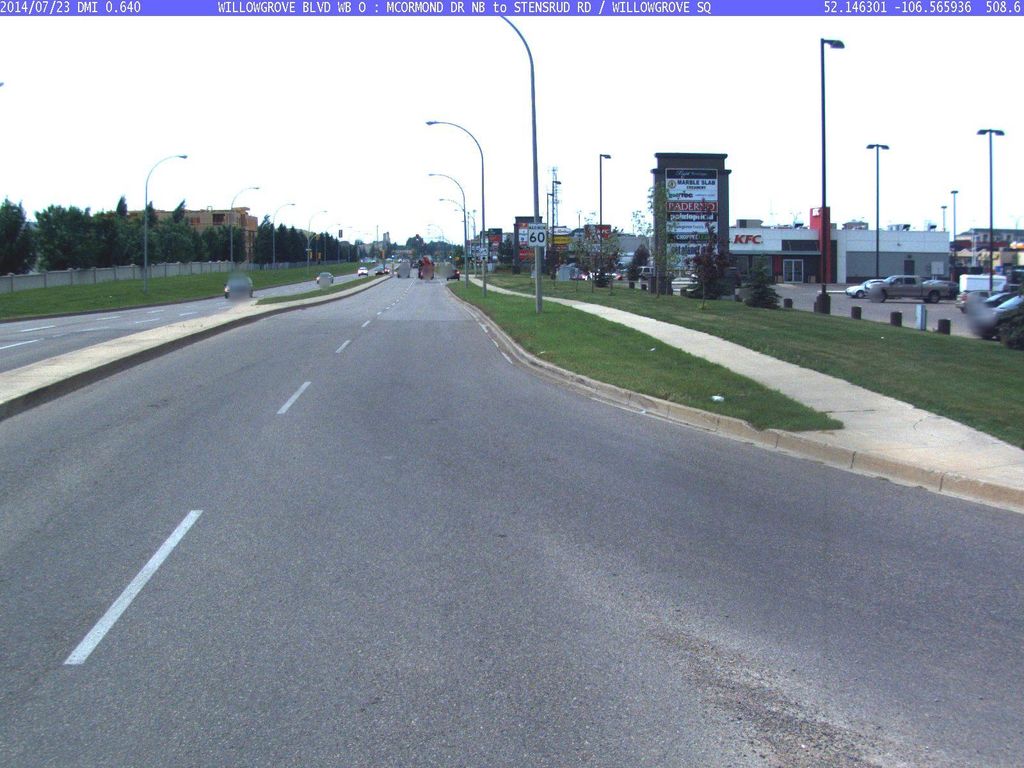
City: saskatoon